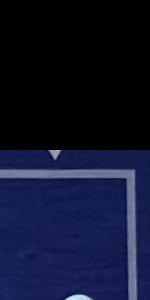
Label: Empty